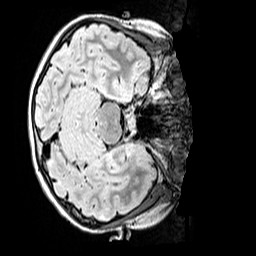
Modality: FLAIR
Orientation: axial
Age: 12
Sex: female
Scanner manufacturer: siemens
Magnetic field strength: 3 T
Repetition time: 5 s
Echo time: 0.388 s